Question: I am trying to color the outliers in my boxplot in black. I managed to color the box in grey but I cant figure out how to color outliers. (the white points on the graph)
'''
boxplot(y1$Frequency..times., col="grey")
'''
Thanks in advance for the help

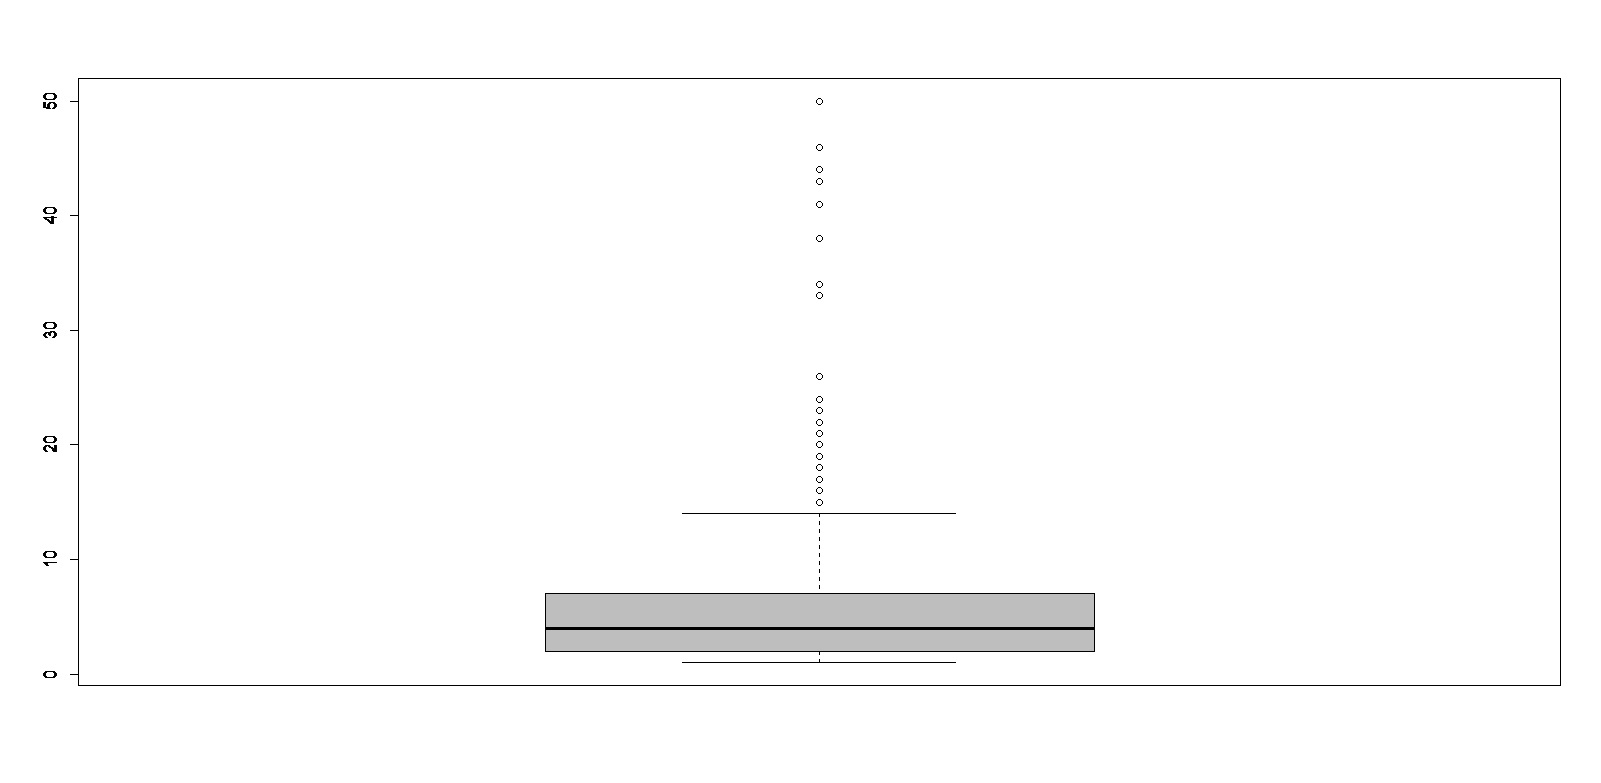
Answer: '''
boxplot(y1$Frequency..times., col="grey", outcol="red")
'''
or preferably, but longer
'''
boxplot(y1$Frequency..times., col="grey", pars=list(outcol="red"))
'''
It's all in the manual, but it can be hard to find if you aren't that experienced. When reading '?boxplot', notice the description of the 'pars' argument.
> pars> a list of (potentially many) more , e.g., or ; these are passed to (if plot is true); for details, see there.
'?bxp' in turn it tells you that there is a number of arguments that control the appearance of outliers.
> pars, ...> outlty, outlwd, outpch, outcex, outcol, outbg:> outlier line type, line width, point character, point size expansion, color, and background color. The default outlty = "blank" suppresses the lines and outpch = NA suppresses points.